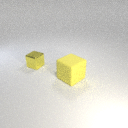
small yellow metal cube to the left of large yellow rubber cube